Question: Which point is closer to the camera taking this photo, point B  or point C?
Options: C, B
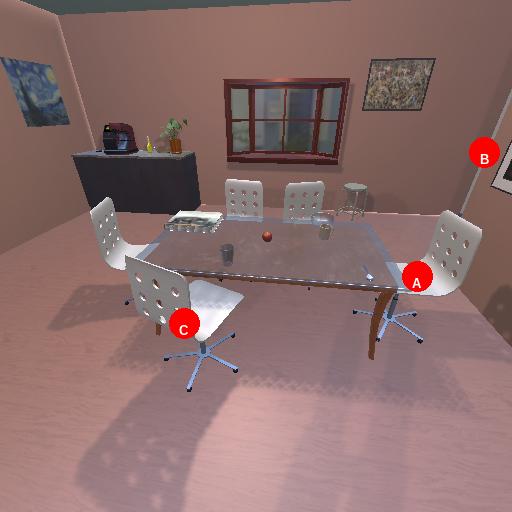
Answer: C